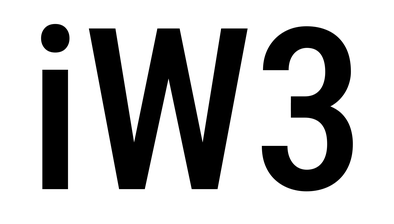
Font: Roboto_Condensed_Medium